Aerial crown-view tile of a tropical tree (Barro Colorado Island, Panama), acquired 20250124:
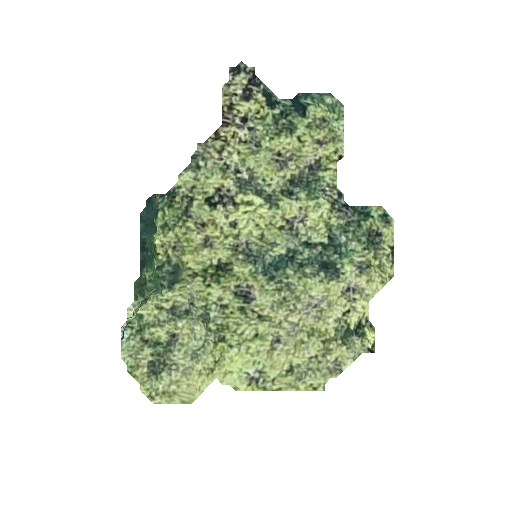
Species: Quararibea stenophylla
GBIF accepted scientific name: Quararibea stenophylla
Crown area: 91.399 m²